Question: Created a simple Java program to add 2 whole numbers (which is not complete yet). I want help specifically on my variable "sum". Command prompt dictates it may have not been initialized,

I defined sum within the "if statements". How else should I define or what am I doing wrong here? Any help is greatly appreciated!
'''
import java.util.Scanner;
public class Calculator {
public static void main(String[] args){
//Objective: Calculate whole numbers to add, subtract, divide and multiply
Scanner kbd1 = new Scanner(System.in);
Scanner kbd2 = new Scanner(System.in);
int num1, num2, sum;
System.out.println("Enter two whole numbers: ");
num1 = kbd1.nextInt();
num2 = kbd2.nextInt();
System.out.println("Now what would you like to do with these numbers? (Please input add, subtract, multiply, or divide)");
Scanner oper = new Scanner(System.in);
String operation;
operation = oper.nextLine();
if (operation == "add" || operation == "Add")
{
sum = num1 + num2;
}
else
if (operation == "subtract" || operation == "Subtract")
{
if (num1 > num2) {
sum = num1 - num2;
} else {
sum = num2 - num1;
}
}
else
if (operation == "multiply" || operation == "Multiply")
{
sum = num1 * num2;
}
else
if (operation == "divide" || operation == "Divide")
{
sum = num1 / num2;
}
System.out.println("The answer is: " + "/n" + sum);
}
}
'''
UPDATE:
Based on Sotirios Delimanolis, getlost, and other answers:
'''
import java.util.Scanner;
public class Calculator {
public static void main(String[] args){
//Objective: Calculate whole numbers to add, subtract, divide and multiply
Scanner kbd1 = new Scanner(System.in);
Scanner kbd2 = new Scanner(System.in);
int num1, num2, sum;
System.out.println("Enter two whole numbers: ");
num1 = kbd1.nextInt();
num2 = kbd2.nextInt();
System.out.println("Now what would you like to do with these numbers? (Please input add, subtract, multiply, or divide)");
Scanner oper = new Scanner(System.in);
String operation;
operation = oper.nextLine();
if (operation.equals("add"))
{
sum = num1 + num2;
}
else
if (operation.equals("subtract"))
{
if (num1 > num2) {
sum = num1 - num2;
} else {
sum = num2 - num1;
}
}
else
if (operation.equals("multiply"))
{
sum = num1 * num2;
}
else
if (operation.equals("divide"))
{
sum = num1 / num2;
}
else
{sum = 0;}
System.out.println("The answer is: " + "/n" + sum);
}
}
'''
This seems to work now, I had to compare Strings rather than to make explicit absolute values from the user input. Thanks guys!
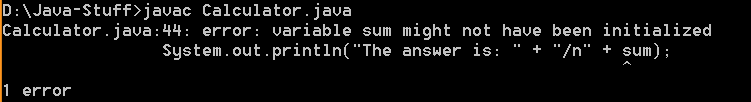
Answer: '''
System.out.println("The answer is: " + "/n" + sum);
'''
because you haven't initialized int sum; you can't grantee to sum to initialize inside condition
example
'''
int y;
if(condition not true){
y=10;
}
System.out.println(y);
'''
so same case on your code.what happen if y isn't initialized ?
you can fix by initializing 'sum'
'''
int sum=0;
'''
and one more thing
don't use
'''
operation == "add"
'''
for compare Strings
you should use
'''
operation.equals("add")
'''